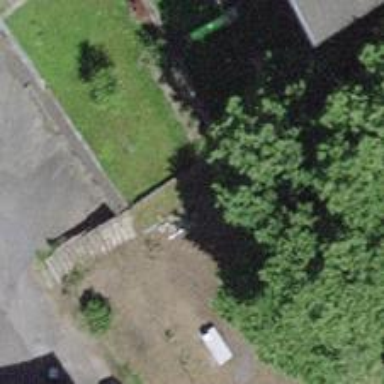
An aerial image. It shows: Road with steps.